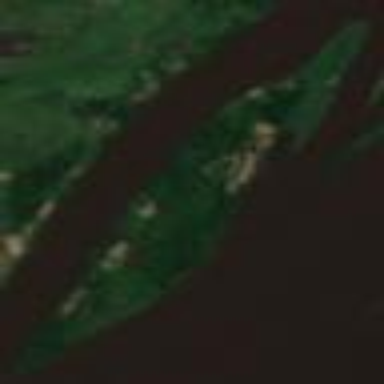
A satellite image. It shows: Islet covered with forest.